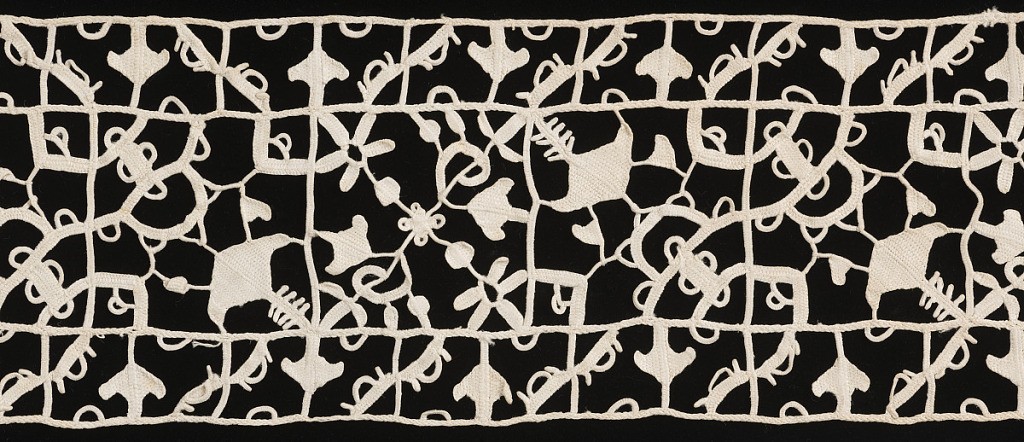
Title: Band
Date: early 17th century
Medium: linen Technique: grid of laid cords with needle lace (reticella style)
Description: Squares filled with floral shapes and bordered at either side by smaller squares.